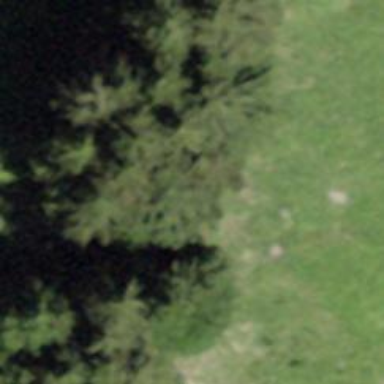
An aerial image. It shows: Forest area.